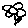
Label: flower